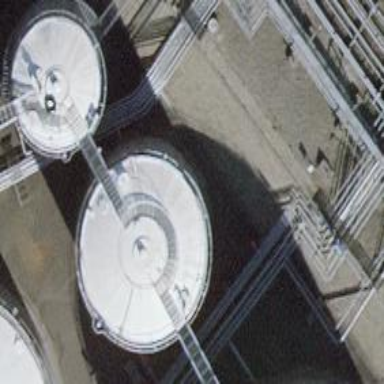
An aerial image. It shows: Storage tank building.